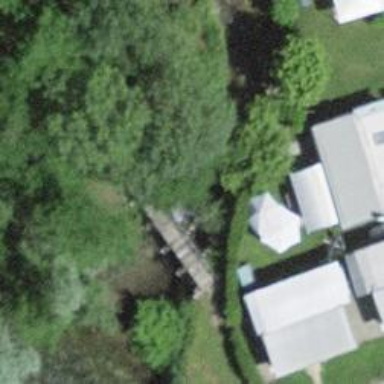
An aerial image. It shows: Path on bridge.